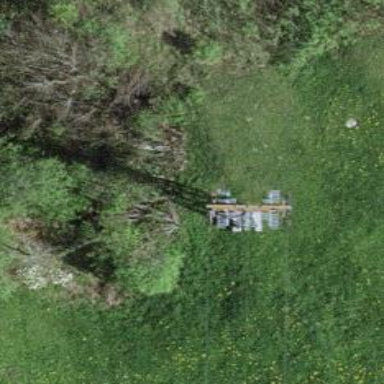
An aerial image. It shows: Pylon for aerialway.